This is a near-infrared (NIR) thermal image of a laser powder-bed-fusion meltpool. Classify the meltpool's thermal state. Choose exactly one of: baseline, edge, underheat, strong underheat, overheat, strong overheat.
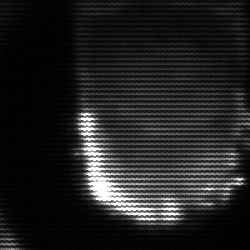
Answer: baseline